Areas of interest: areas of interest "Library"
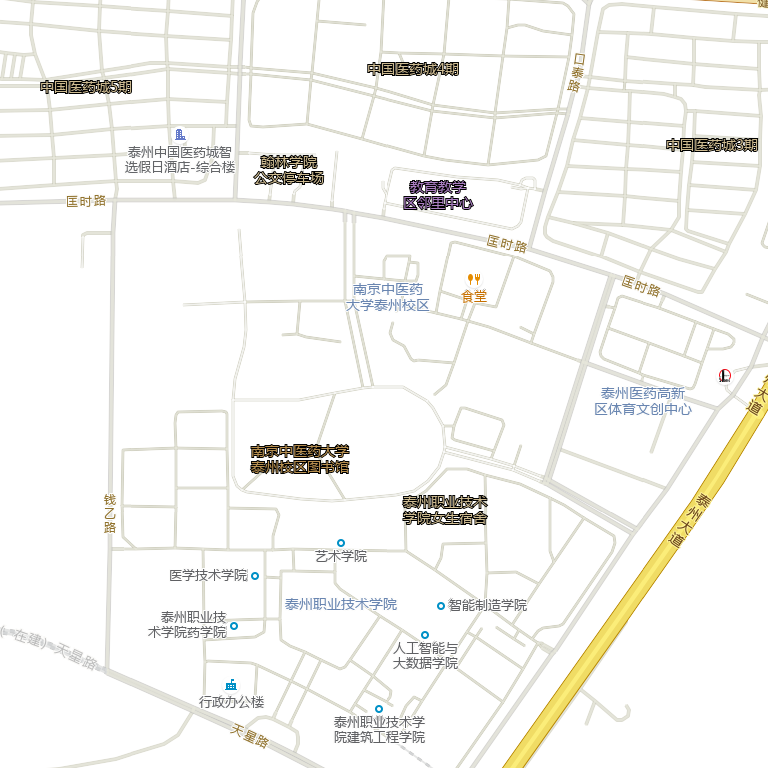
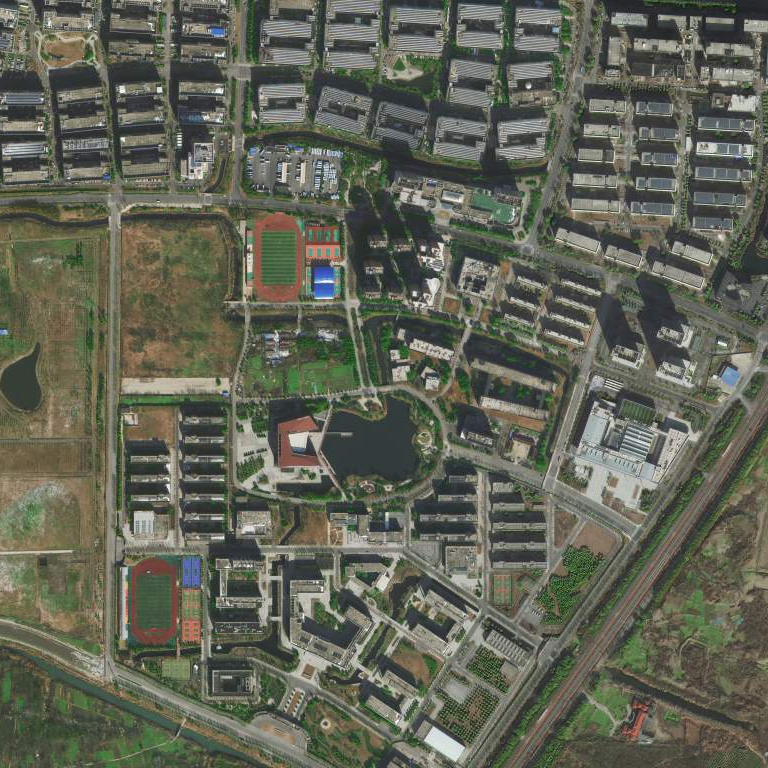